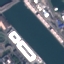
Land use / land cover: River